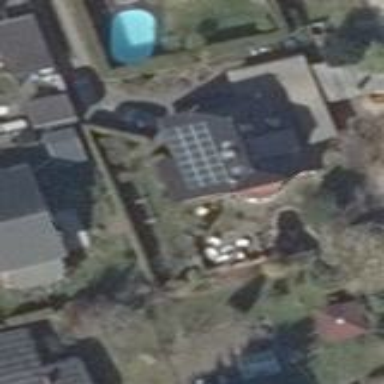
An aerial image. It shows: Detached building with half-hipped roof shape.